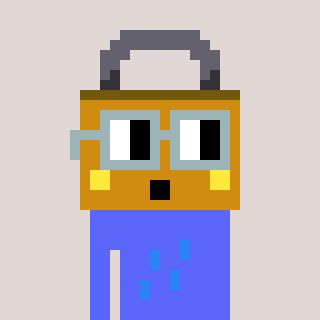
a pixel art character with square dark gray glasses, a lock-shaped head and a purple-colored body on a warm background